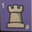
Piece: wR